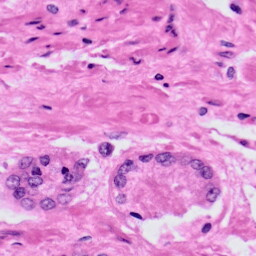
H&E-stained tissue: Prostate